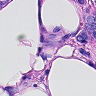
Metastatic tissue present: yes